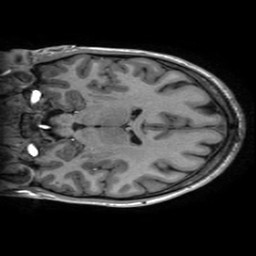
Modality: T1w
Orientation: coronal
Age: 30
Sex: female
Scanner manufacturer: ge
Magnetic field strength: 3 T
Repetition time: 0.00724 s
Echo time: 0.0027 s